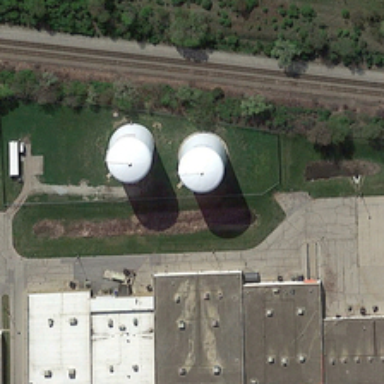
Two storage tanks are between several buildings and two railways with green trees in two sides of it .